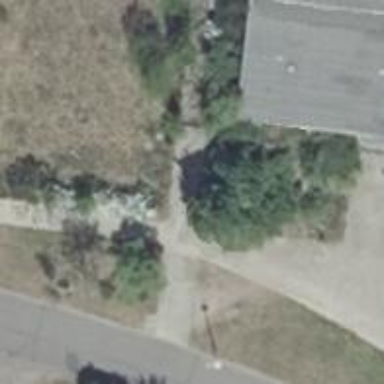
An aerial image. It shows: Driveway with excellent visibility.